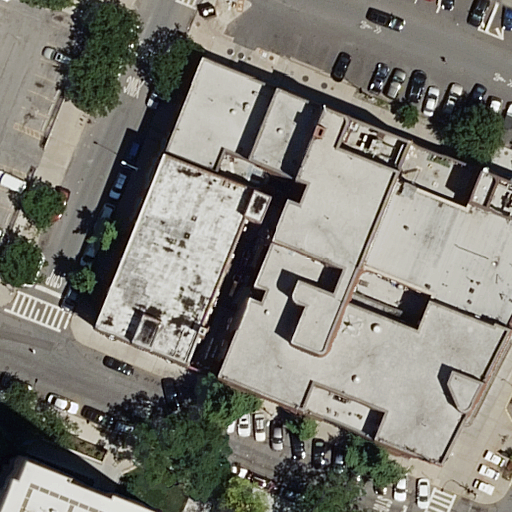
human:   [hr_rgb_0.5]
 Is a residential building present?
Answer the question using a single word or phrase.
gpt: yes

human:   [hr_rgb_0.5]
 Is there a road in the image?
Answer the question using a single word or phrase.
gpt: yes

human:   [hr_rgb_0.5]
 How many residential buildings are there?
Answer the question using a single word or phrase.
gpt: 3

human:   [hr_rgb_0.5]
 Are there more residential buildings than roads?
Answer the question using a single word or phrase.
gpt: no

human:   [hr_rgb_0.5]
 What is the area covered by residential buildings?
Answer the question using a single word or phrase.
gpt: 4053m2

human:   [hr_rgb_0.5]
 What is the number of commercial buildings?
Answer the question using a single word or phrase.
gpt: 0

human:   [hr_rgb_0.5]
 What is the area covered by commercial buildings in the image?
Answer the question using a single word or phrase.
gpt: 0m2

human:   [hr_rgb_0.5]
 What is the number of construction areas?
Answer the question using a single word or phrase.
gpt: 0

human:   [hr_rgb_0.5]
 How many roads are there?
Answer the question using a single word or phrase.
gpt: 5

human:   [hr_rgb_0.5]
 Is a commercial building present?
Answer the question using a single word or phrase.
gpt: no

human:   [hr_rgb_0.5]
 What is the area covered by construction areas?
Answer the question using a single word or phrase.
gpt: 0m2

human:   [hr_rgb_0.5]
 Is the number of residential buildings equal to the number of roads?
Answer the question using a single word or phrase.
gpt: no

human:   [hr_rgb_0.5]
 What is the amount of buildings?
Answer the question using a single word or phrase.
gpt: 3

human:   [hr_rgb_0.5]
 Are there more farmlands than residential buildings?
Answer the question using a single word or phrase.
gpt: no

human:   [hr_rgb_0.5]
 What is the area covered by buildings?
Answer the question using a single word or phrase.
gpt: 4053m2

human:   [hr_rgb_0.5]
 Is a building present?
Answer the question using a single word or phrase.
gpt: yes

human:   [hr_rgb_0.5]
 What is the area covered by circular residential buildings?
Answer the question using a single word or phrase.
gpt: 0m2

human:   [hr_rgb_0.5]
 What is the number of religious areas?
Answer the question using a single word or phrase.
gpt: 0

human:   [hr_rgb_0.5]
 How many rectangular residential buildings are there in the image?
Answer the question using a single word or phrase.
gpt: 2

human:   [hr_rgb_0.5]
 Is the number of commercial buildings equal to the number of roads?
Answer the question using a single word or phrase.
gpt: no

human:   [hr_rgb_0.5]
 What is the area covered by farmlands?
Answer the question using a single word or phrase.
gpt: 0m2

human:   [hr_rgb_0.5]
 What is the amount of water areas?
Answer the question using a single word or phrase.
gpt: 0

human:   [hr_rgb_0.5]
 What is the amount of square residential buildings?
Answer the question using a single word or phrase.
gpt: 0

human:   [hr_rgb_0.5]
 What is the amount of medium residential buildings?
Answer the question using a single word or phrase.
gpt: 0

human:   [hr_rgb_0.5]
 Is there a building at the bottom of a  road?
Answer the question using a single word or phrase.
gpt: yes

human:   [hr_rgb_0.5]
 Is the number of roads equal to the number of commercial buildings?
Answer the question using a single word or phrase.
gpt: no

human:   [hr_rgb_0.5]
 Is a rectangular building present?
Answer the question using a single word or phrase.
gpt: yes

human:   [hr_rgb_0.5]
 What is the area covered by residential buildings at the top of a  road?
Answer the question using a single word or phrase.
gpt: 4053m2

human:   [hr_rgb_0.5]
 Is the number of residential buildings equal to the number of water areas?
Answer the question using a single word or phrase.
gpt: no

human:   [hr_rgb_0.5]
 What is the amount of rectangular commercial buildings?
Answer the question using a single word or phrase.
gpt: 0

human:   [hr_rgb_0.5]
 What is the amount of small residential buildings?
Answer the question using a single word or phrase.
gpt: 1

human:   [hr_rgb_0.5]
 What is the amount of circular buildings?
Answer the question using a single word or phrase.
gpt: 0

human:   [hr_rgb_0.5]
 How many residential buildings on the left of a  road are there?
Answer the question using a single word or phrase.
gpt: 2

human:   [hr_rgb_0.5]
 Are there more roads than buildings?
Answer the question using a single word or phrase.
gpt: yes

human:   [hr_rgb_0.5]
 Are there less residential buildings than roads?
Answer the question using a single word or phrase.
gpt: yes

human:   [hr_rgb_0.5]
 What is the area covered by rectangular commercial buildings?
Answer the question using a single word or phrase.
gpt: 0m2

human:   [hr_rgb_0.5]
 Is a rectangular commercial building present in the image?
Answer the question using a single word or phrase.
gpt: no

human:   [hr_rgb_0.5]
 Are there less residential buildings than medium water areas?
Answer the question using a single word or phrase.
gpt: no

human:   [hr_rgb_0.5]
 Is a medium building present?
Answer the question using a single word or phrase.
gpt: no

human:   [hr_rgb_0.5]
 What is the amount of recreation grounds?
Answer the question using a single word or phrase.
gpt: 0

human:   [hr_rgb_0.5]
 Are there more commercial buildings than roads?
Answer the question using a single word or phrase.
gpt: no

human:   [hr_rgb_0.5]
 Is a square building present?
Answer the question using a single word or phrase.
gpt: no

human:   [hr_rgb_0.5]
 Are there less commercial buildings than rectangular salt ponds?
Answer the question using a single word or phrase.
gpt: no

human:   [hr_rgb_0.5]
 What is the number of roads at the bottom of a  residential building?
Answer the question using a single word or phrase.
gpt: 3

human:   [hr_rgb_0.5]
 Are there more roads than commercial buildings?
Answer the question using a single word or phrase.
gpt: yes

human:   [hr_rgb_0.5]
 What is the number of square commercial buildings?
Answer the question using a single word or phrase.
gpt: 0

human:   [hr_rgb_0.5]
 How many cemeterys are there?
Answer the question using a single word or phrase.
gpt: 0

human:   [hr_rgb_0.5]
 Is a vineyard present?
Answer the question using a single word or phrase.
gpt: no

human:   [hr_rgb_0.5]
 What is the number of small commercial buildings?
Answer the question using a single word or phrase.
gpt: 0

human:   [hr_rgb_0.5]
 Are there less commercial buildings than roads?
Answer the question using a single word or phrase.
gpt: yes

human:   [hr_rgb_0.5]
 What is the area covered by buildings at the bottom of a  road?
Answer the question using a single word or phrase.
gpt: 4053m2

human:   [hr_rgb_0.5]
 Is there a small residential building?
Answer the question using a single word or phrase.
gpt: yes

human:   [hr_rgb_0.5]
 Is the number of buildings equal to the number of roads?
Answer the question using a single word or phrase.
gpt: no

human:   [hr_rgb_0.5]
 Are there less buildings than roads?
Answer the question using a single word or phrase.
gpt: yes

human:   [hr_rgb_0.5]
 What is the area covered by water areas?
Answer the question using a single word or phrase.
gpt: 0m2

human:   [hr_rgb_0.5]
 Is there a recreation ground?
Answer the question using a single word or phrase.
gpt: no

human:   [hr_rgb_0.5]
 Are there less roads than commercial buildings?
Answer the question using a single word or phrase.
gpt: no

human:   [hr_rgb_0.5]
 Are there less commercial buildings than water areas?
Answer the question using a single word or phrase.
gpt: no

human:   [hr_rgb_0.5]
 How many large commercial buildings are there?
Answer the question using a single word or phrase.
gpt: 0

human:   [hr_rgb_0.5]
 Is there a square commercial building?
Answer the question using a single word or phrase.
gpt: no

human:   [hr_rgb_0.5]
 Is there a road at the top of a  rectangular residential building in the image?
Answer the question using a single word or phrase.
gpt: yes

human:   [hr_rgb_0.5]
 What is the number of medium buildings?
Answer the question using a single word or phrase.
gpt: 0

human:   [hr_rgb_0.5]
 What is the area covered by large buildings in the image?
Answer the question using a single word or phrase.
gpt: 4053m2

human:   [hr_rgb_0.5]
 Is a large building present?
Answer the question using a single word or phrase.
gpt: yes